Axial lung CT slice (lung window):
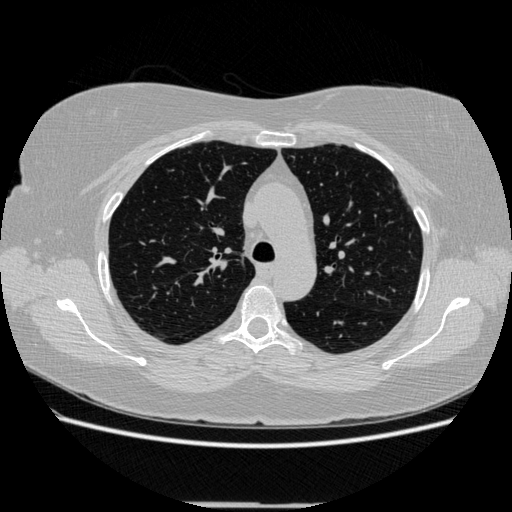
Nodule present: no